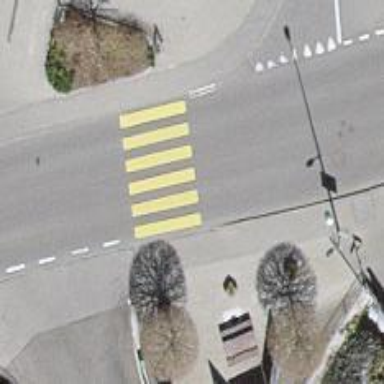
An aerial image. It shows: Marked crossing on the road.